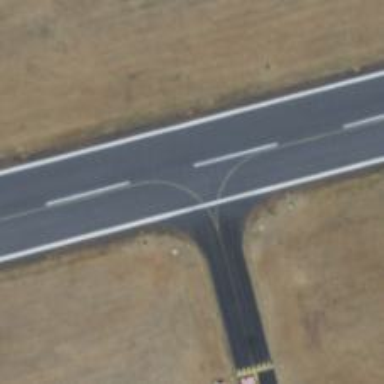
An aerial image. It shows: Image of taxiway at airport.